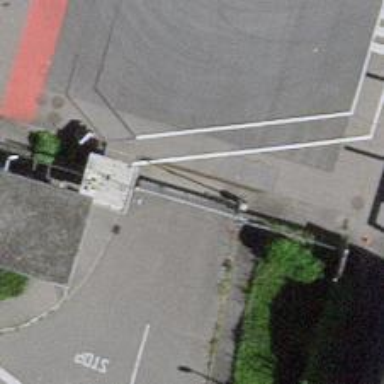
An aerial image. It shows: Gate.